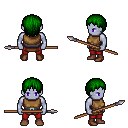
a pixel art fantasy rpg character, male body template, dark elf, purple skin, leather chest armor, red pants, green plain hairstyle, brown shoes, spear, four views (front, back, left, right), 2x2 character sprite sheet, small pixel art, hard edges, no anti-aliasing